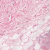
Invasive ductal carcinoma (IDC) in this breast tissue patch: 0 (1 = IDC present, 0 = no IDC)